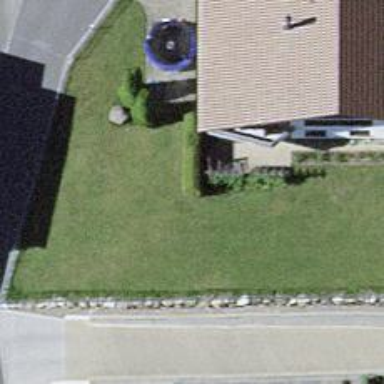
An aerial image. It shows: Hedge acting as barrier.